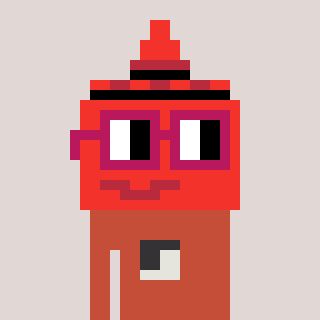
a pixel art character with square dark red glasses, a ketchup-shaped head and a rust-colored body on a warm background